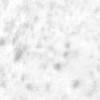
Label: no_change